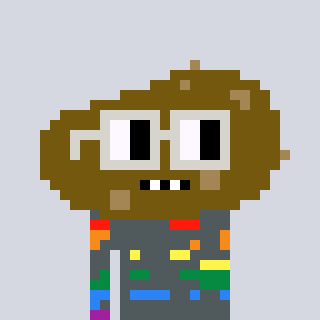
a pixel art character with square light gray glasses, a potato-shaped head and a orange-colored body on a cool background